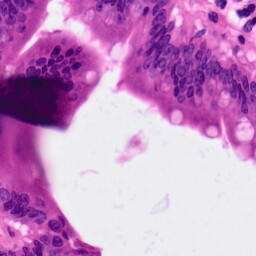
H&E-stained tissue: Pancreatic